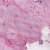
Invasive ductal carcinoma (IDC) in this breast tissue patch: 1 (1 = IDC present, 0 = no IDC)